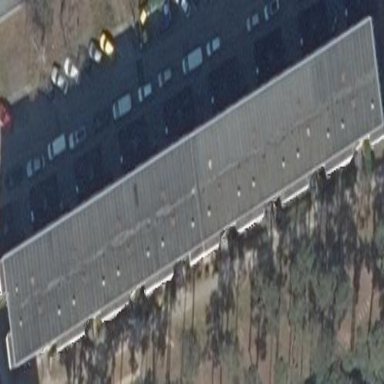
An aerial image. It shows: Image showing building with apartments.